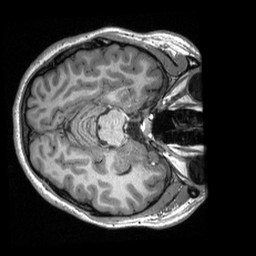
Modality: T1w
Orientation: axial
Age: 20
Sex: female
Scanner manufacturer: siemens
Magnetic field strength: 3 T
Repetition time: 2.3 s
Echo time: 0.00308 s